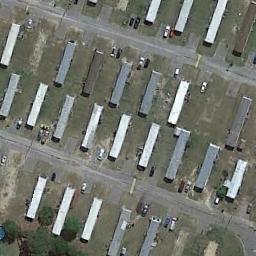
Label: mobile_home_park